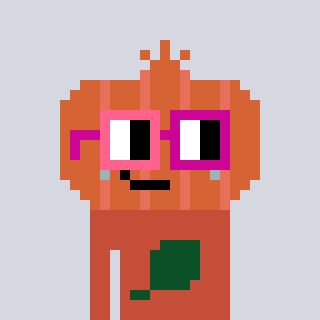
a pixel art character with square pink and red glasses, a onion-shaped head and a rust-colored body on a cool background